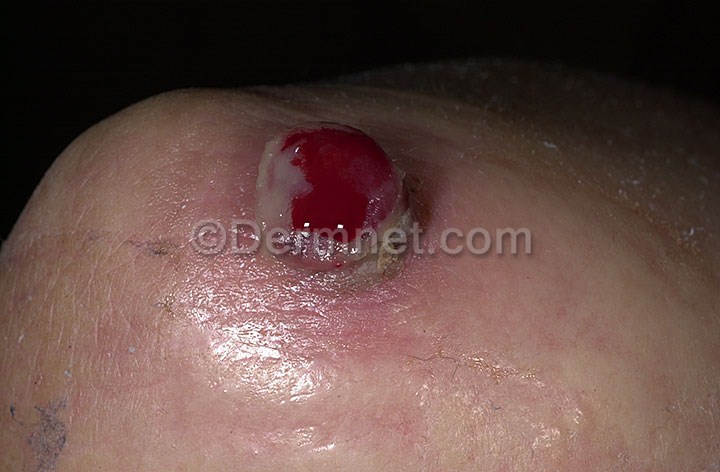
Disease: Vascular Tumors